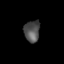
Tissue: skin
Cell type: Others
Senescence score: 0.763
Nuclear area (px): 328
Mean DAPI intensity: 80.762